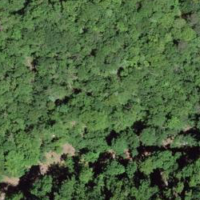
EUNIS habitat code: 41
Species observed at this site:
Lathyrus vernus